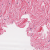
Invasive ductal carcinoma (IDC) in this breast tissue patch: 0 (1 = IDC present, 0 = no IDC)